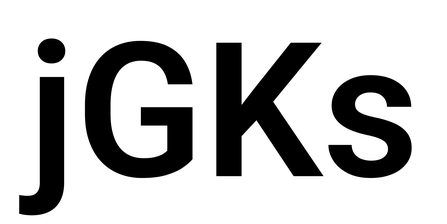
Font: Roboto_SemiBold